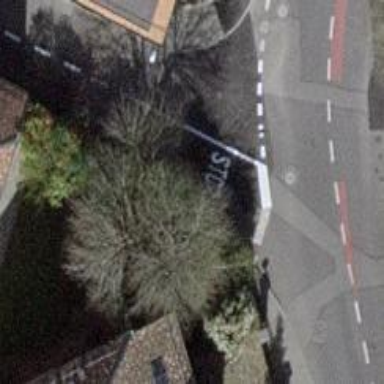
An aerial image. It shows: Unmarked crossing on the road.